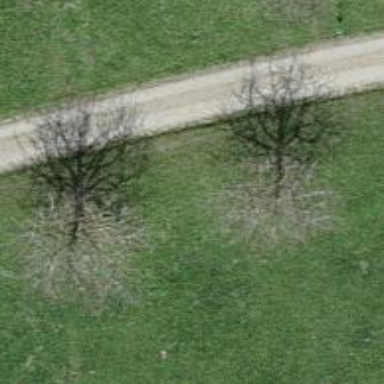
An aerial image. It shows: Agricultural area with deciduous broadleaved trees.